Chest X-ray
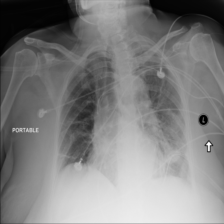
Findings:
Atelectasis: positive
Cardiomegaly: negative
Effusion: negative
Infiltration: negative
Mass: negative
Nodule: negative
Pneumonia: negative
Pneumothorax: negative
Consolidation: negative
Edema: negative
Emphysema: negative
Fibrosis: negative
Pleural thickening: negative
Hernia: negative